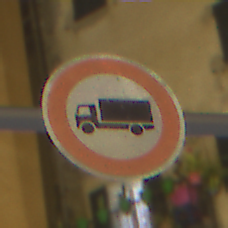
Verkehrszeichen: VerbotFuerKraftfahrzeugeUeberDreiKommaFuenfTonnen
Umgebung: Outdoor, Urban
Tageszeit: Night
Wetter: PartlyCloudy
Licht: Artificial
Jahreszeit: NotSpecified
Kontrast: HighContrast